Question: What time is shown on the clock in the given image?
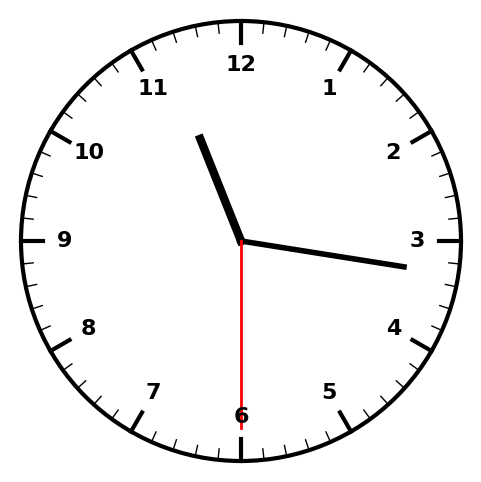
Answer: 11:16:30